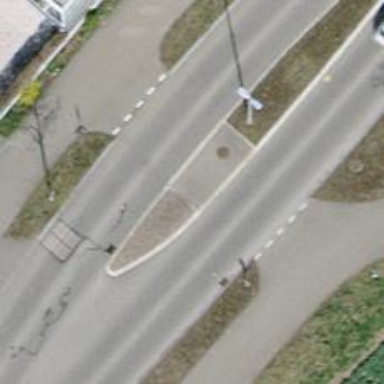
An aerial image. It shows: Unmarked crossing with pedestrian island.